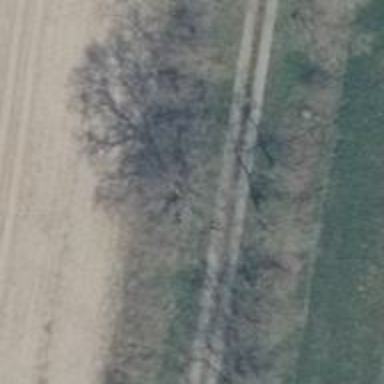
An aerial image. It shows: Row of trees in natural setting.